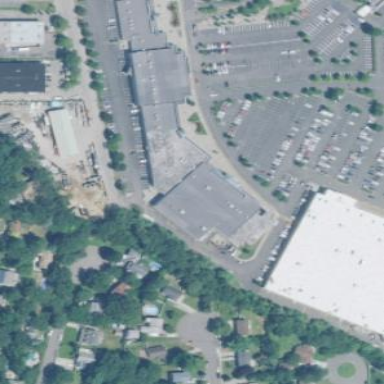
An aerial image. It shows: Commercial building.